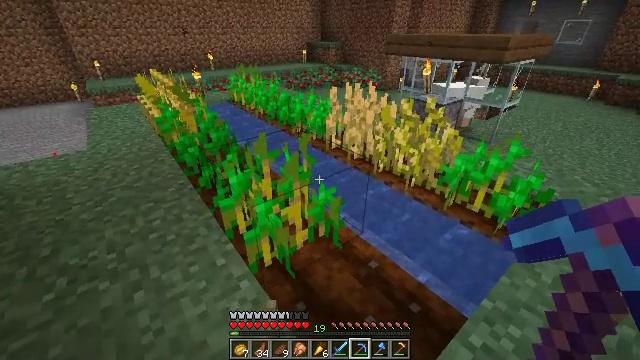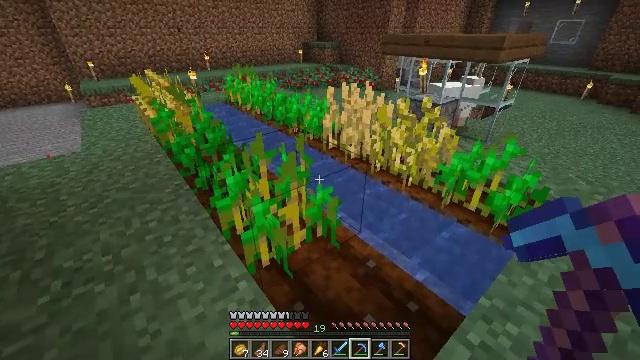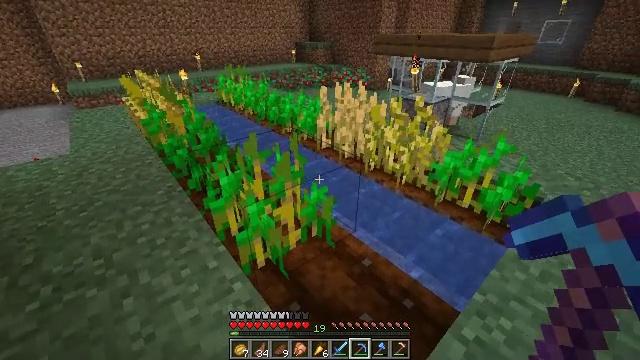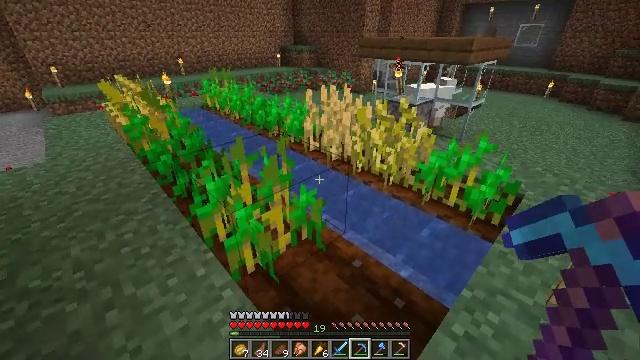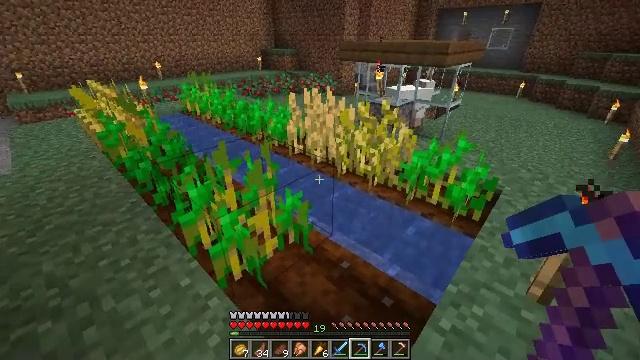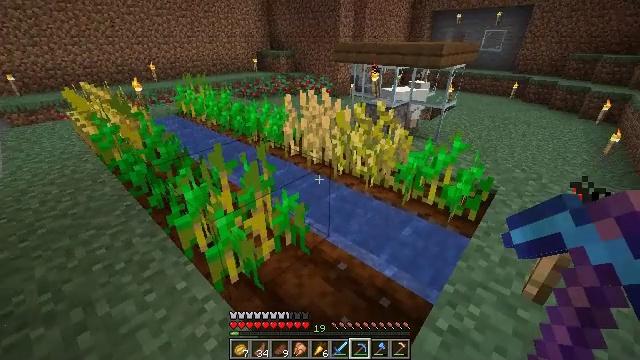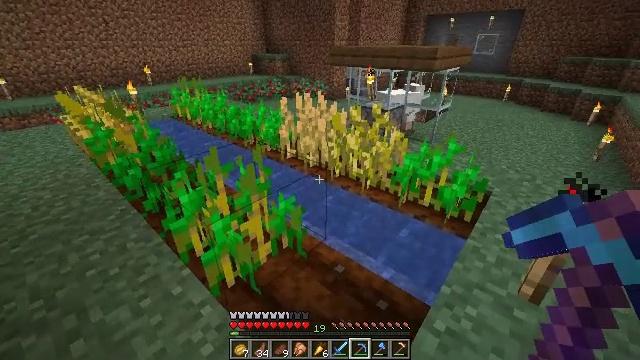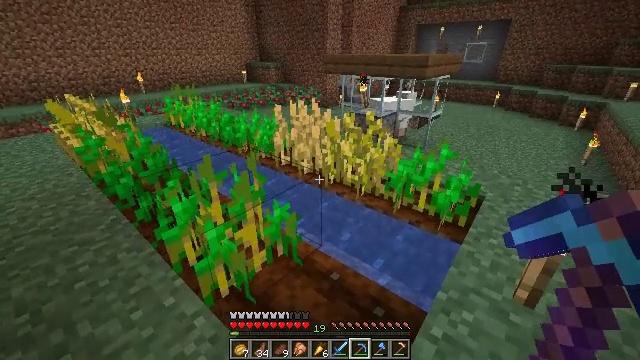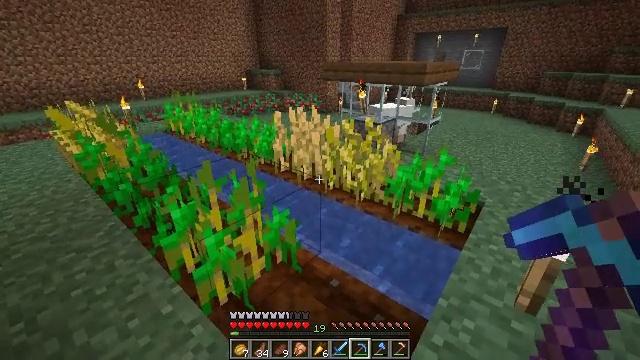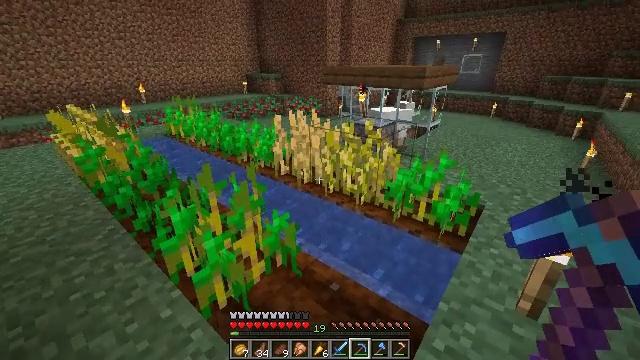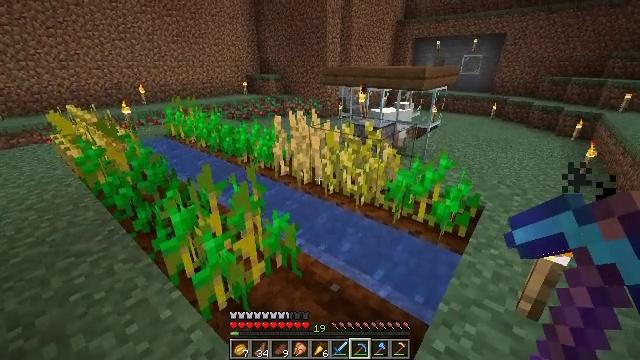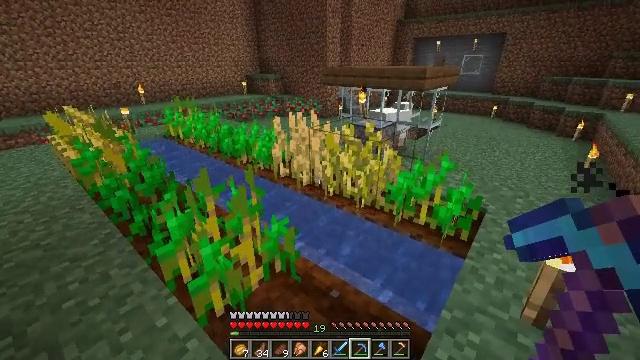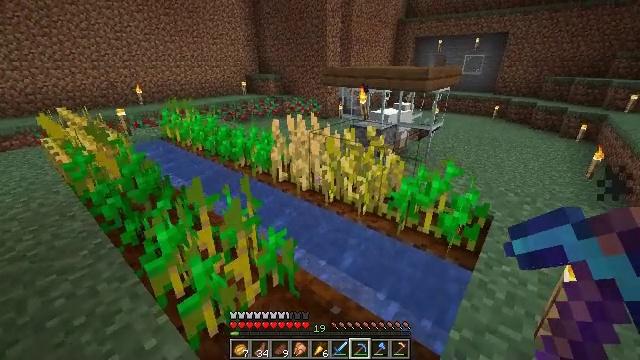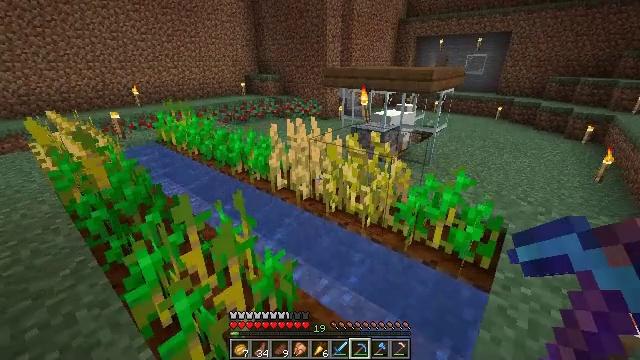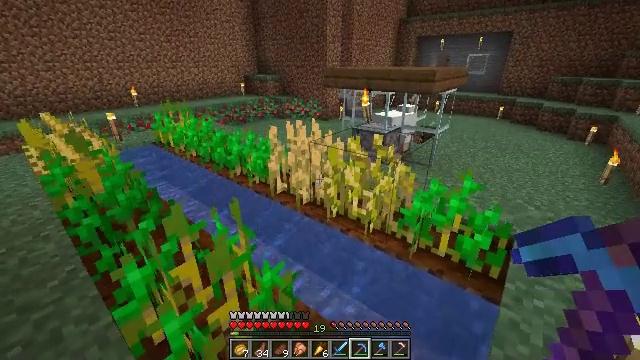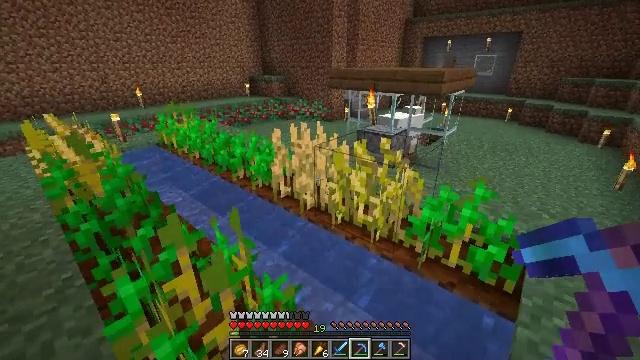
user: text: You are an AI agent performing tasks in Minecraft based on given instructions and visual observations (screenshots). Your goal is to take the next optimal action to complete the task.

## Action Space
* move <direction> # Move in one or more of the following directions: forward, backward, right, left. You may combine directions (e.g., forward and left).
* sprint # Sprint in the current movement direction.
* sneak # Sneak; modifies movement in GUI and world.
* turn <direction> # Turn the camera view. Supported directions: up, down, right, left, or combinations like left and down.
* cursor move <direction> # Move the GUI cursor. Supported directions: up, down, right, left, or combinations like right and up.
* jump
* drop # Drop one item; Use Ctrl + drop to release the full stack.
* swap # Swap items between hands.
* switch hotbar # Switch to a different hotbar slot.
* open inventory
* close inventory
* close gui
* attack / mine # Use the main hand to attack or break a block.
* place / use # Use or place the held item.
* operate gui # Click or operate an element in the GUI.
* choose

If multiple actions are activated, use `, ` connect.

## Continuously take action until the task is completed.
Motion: motion action
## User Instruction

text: Gather wheat by left-clicking on it.
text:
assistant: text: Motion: no_op
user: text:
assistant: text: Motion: turn right
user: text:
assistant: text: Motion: turn right
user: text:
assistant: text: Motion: turn right
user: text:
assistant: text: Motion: no_op
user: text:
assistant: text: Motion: no_op
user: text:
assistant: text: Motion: turn right and up
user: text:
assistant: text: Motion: turn up
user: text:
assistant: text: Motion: no_op
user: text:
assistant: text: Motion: no_op
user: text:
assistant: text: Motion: move forward
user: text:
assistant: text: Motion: move forward
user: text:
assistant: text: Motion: move forward
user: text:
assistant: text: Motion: move forward
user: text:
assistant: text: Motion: turn left
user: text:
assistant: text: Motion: no_op
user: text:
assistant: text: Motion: no_op
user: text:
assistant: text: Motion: no_op
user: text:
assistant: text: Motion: no_op
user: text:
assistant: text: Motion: no_op
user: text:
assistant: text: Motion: no_op
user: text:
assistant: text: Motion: no_op
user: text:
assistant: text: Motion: no_op
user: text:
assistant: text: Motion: no_op
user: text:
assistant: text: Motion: no_op
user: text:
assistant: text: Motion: no_op
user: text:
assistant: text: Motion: no_op
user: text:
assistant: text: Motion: no_op
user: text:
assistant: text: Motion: no_op
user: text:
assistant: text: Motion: no_op